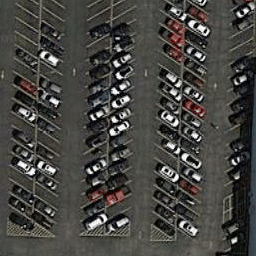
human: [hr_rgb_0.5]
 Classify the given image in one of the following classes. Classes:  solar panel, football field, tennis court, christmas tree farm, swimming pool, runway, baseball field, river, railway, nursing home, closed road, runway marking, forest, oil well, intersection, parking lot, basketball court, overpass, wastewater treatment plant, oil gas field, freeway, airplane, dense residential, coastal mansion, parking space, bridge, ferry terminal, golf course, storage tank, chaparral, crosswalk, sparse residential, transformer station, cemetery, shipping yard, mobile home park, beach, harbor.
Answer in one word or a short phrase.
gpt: parking lot